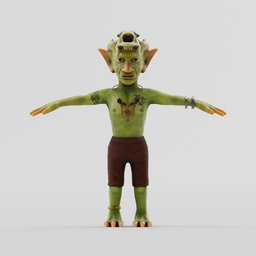
Label: people